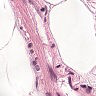
Metastatic tissue present: no